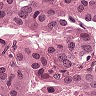
Metastatic tissue present: yes